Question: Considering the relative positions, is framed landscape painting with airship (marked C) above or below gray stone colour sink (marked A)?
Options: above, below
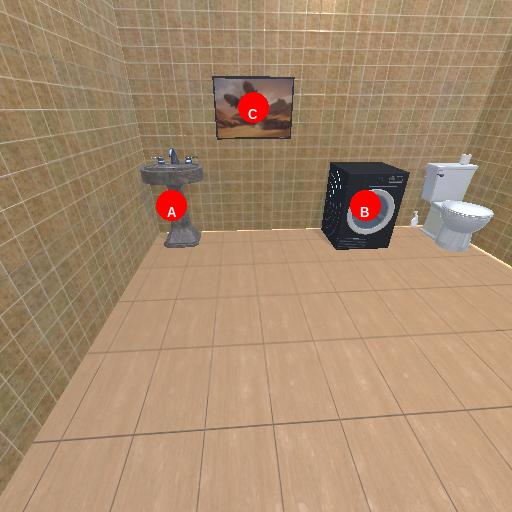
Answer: above